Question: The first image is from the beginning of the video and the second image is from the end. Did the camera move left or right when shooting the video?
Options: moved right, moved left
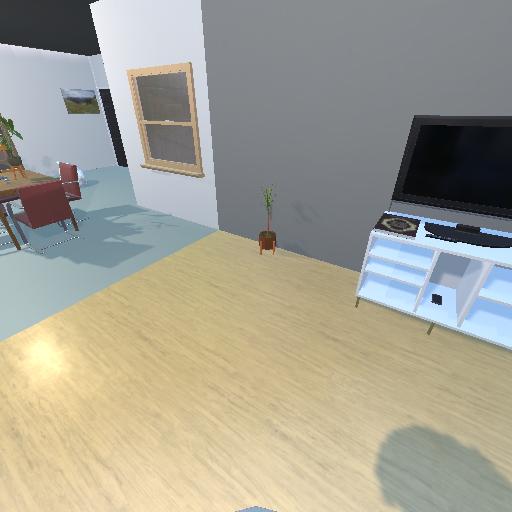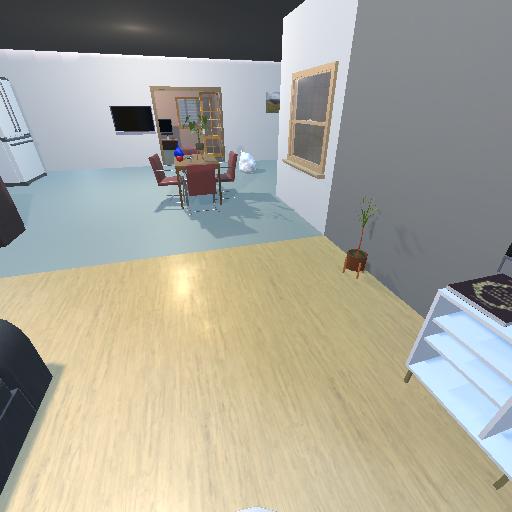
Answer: moved right